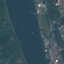
Label: River